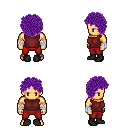
a pixel art fantasy rpg character, male body template, human, tanned skin, maroon sleeveless shirt, red pants, purple curly afro hairstyle, white cloth bandages, black shoes, four views (front, back, left, right), 2x2 character sprite sheet, small pixel art, hard edges, no anti-aliasing